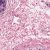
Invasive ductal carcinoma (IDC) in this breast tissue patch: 0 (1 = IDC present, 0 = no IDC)